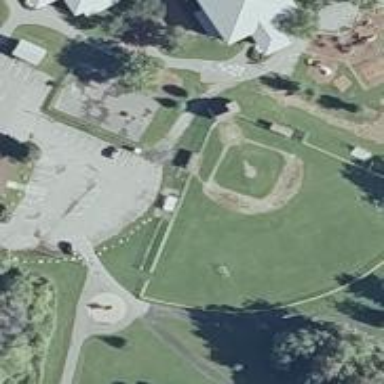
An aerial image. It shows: Baseball pitch for leisure land.